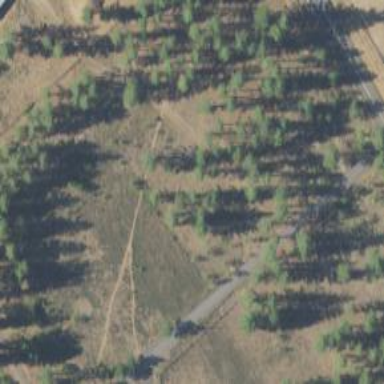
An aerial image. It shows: Evergreen needle-leaved woodland.